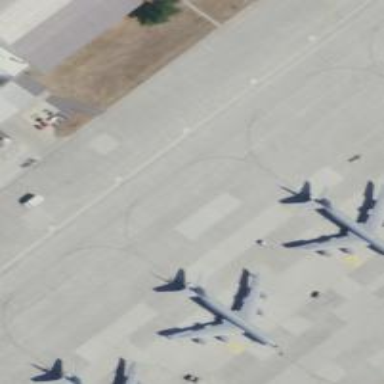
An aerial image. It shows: Image of taxiway at airport.